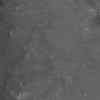
Atmospheric dust classification: not_dusty